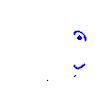
Particle: electron